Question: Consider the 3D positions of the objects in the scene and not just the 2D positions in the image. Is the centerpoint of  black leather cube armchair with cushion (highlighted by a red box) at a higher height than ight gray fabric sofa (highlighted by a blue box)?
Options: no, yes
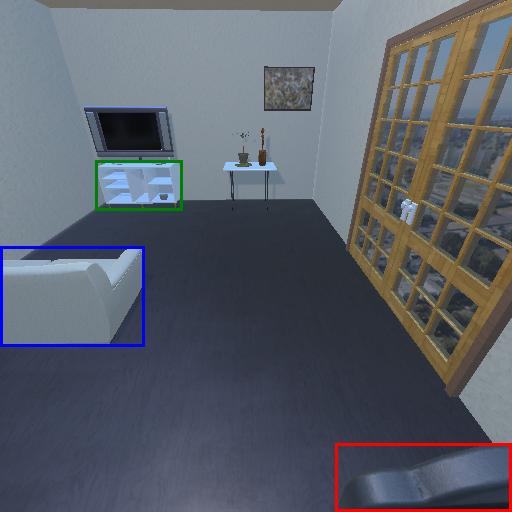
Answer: no